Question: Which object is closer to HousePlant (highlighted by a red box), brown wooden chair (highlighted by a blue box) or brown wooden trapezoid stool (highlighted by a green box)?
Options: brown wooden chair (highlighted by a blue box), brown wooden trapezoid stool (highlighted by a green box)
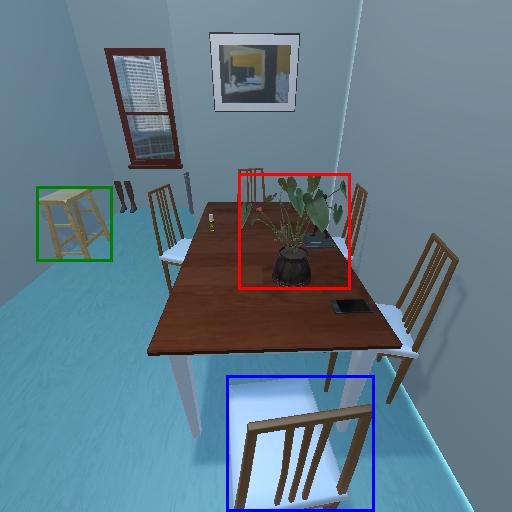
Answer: brown wooden chair (highlighted by a blue box)